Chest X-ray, PA view. Patient: 61 years old, sex M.
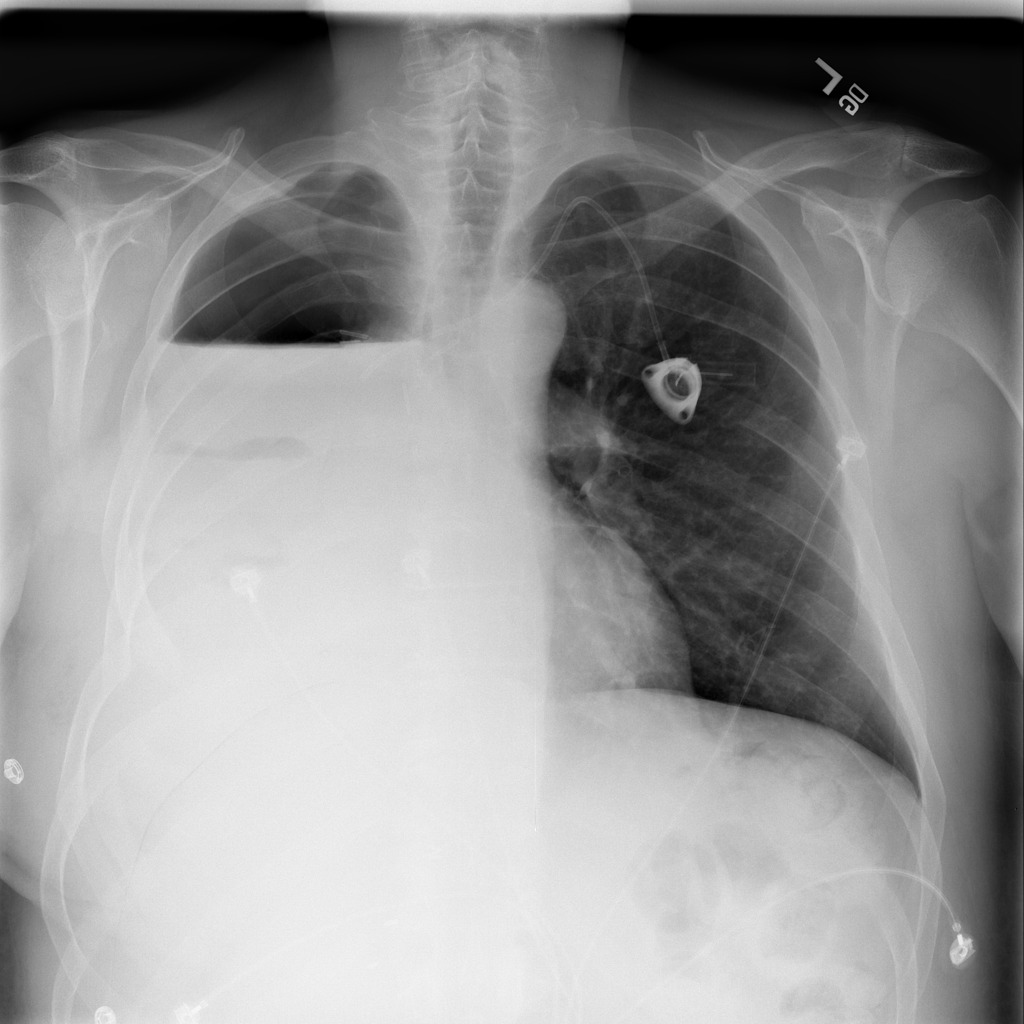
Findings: No Finding